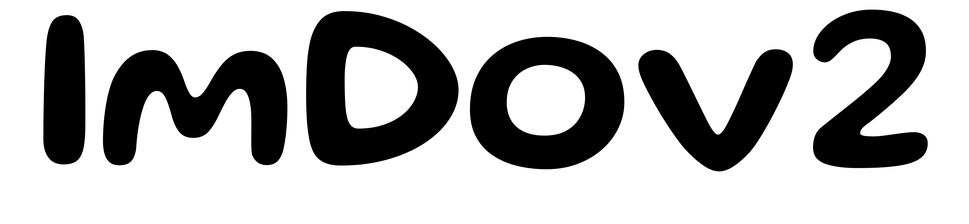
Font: Gluten_Medium